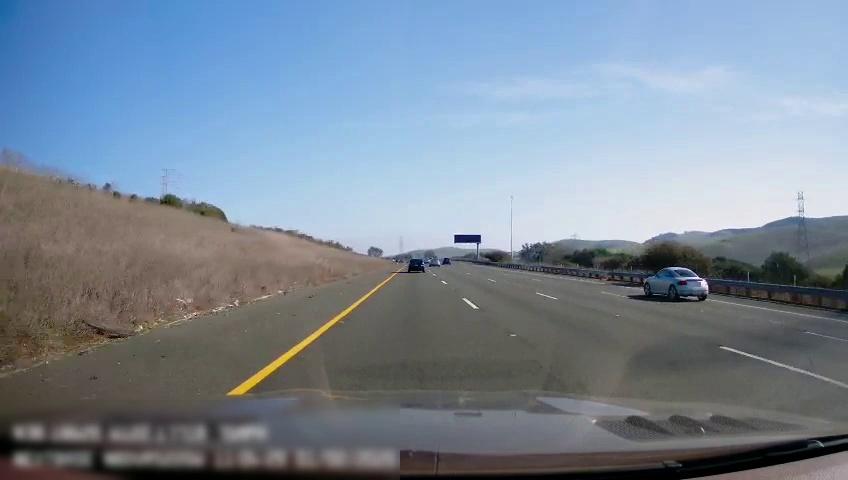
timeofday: Day
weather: Sunny
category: Drivable Space
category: Vehicles | Car
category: Vehicles | SUV
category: Vehicles | Car
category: Vehicles | Car
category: Lanes | Current Lane
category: Lanes | Current Lane
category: Lanes | Alternate Lane
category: Lanes | Alternate Lane
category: Lanes | Alternate Lane